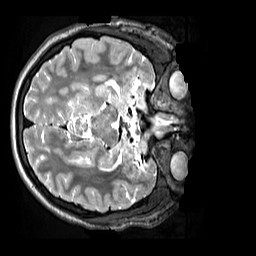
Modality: T2w
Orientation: axial
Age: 12
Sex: male
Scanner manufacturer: siemens
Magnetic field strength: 3 T
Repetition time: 3.2 s
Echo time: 0.408 s